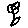
Label: flower